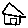
Label: house